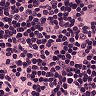
Metastatic tissue present: no